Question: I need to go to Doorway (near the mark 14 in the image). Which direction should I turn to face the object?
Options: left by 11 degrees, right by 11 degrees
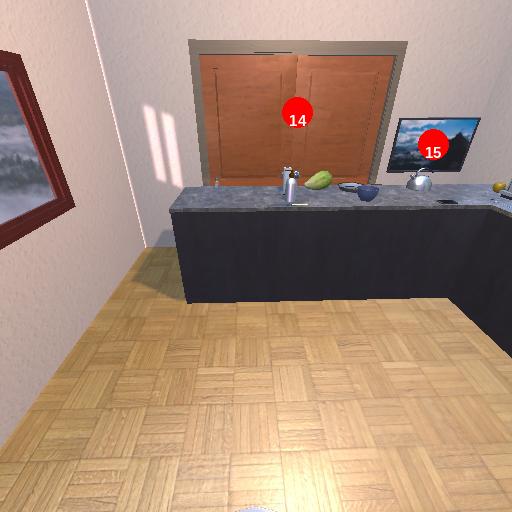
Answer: left by 11 degrees